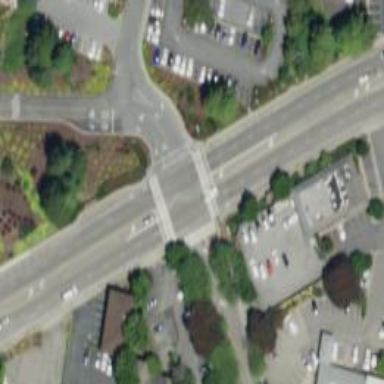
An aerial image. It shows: Crossing on footway.